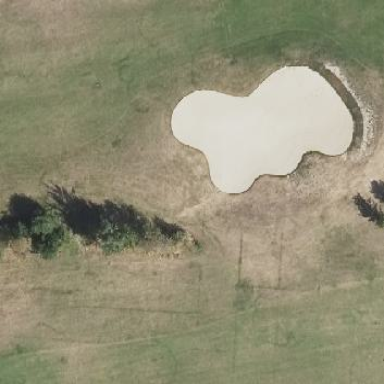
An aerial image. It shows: Bunker on golf course.